Question: I have 3 lists of different sizes e.g.
'''
x=[1,2,3,4,5,6]
'''
Between x=1 and x=2
'''
y=[1,2,3,4,5]
z=[100,200,300,400,500]
y and z are of same length
'''
Between x=2 and x=3
'''
y=[1,2,3,4,5]
z=[300, 350, 400, 600, 700]
y and z are of same length
'''
So between two values of x, size of y and z are same. But the value of z changes for each y at every interval of x. I would like to generate a plot like this .
The region between x=1, x=2, will be filled up by the color scale of z. The color bar of z varies from min(z) to max(z) for all the x intervals.
It will be helpful if you please share your suggestion on how to do that.
Thanks,
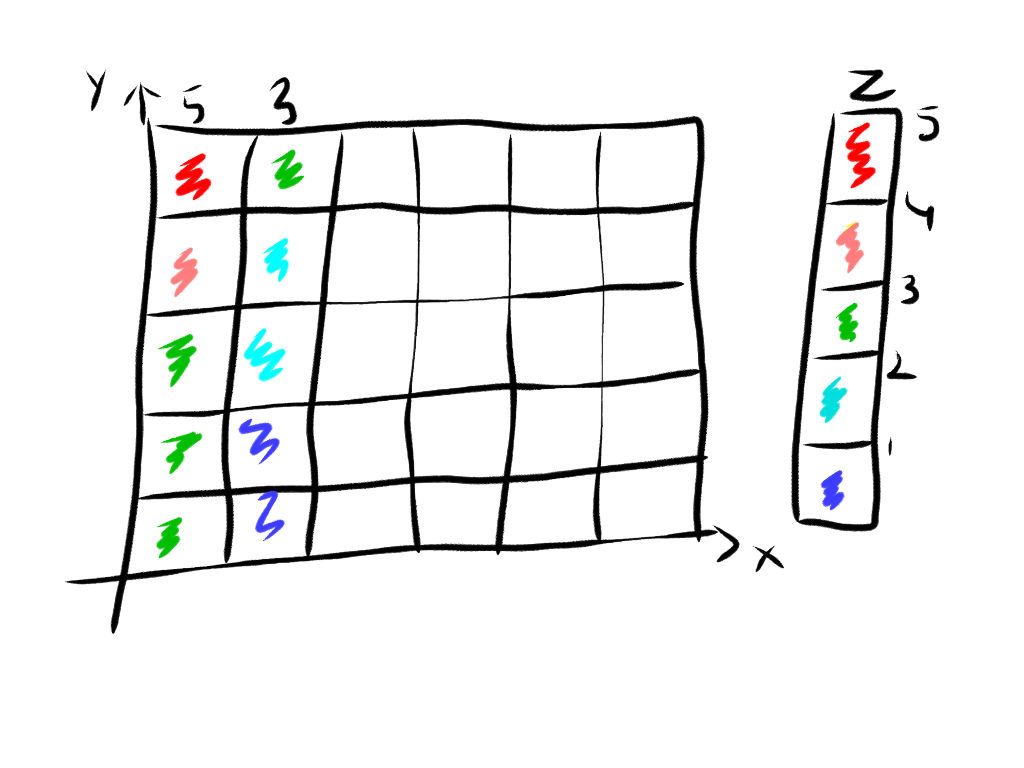
Answer: What you want seems to be a 'contour' plot with a 'colorbar'. You can do something like:
'''
X, Y = np.meshgrid(x, y, copy=False)
Z = function(X, Y) # I don't know how you are getting the z values from...
import matplotlib.pyplot as plt
plt.contour(X, Y, Z) # non-filled contour
'''
or
'''
plt.contourf(X, Y, Z) # filled contour
'''
And to create the 'colorbar':
'''
plt.colorbar()
'''
<URL>